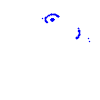
Particle: pion